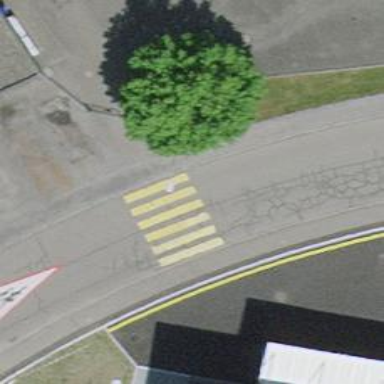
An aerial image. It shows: Marked zebra crossing on the road.